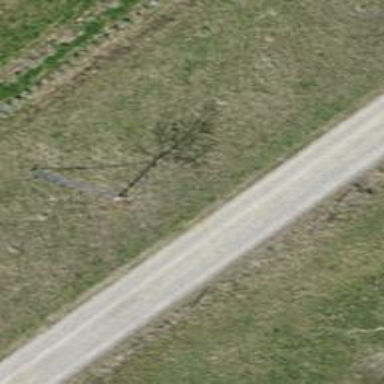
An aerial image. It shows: Compacted track road with grade3 tracktype.